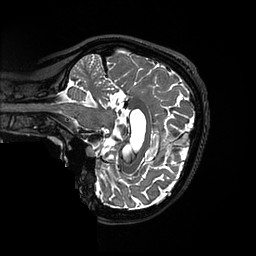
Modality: T2w
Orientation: sagittal
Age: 36
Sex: female
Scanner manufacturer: ge
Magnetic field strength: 3 T
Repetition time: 3.202 s
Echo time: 0.06568 s